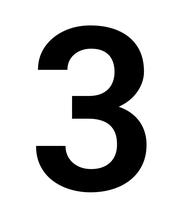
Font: Roboto_SemiBold